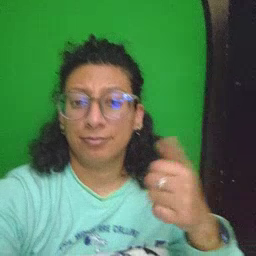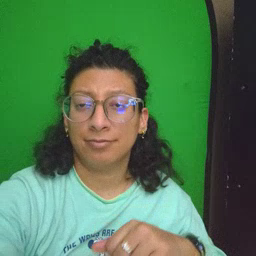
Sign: another